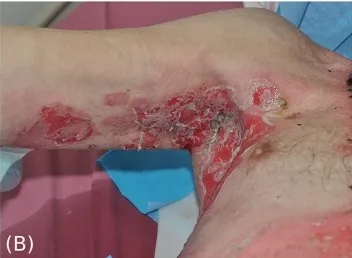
Clinical pictures of the patient at initial presentation and after treatment. , right axillary fold.
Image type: medical_photograph (skin_photograph)